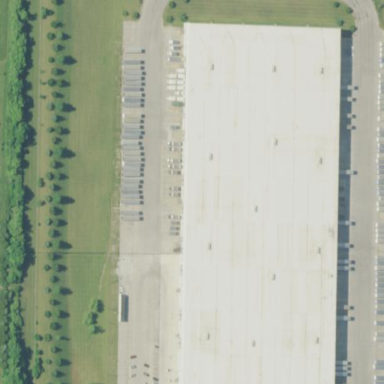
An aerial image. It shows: Warehouse that serves as post depot.